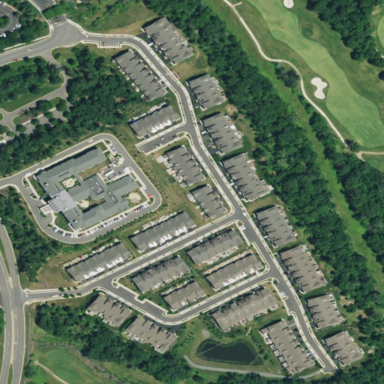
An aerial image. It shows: Residential area in grassy neighborhood with lush grass landcover.